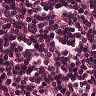
Metastatic tissue present: no